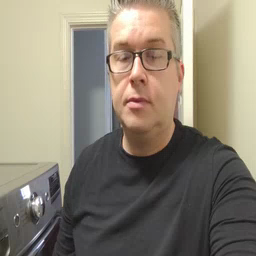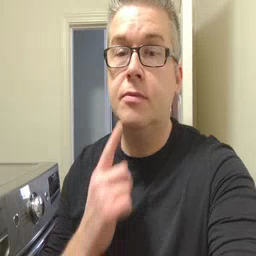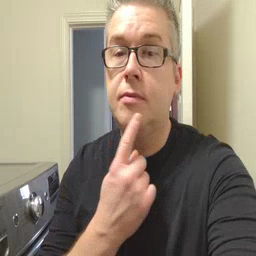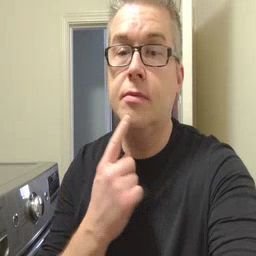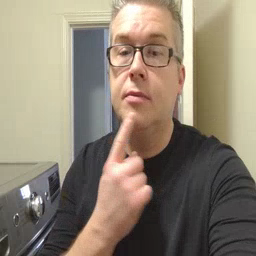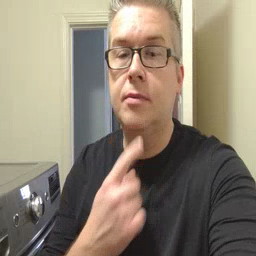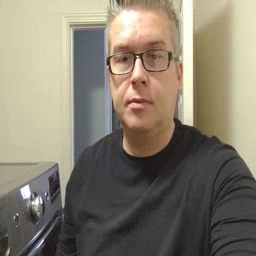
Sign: chin